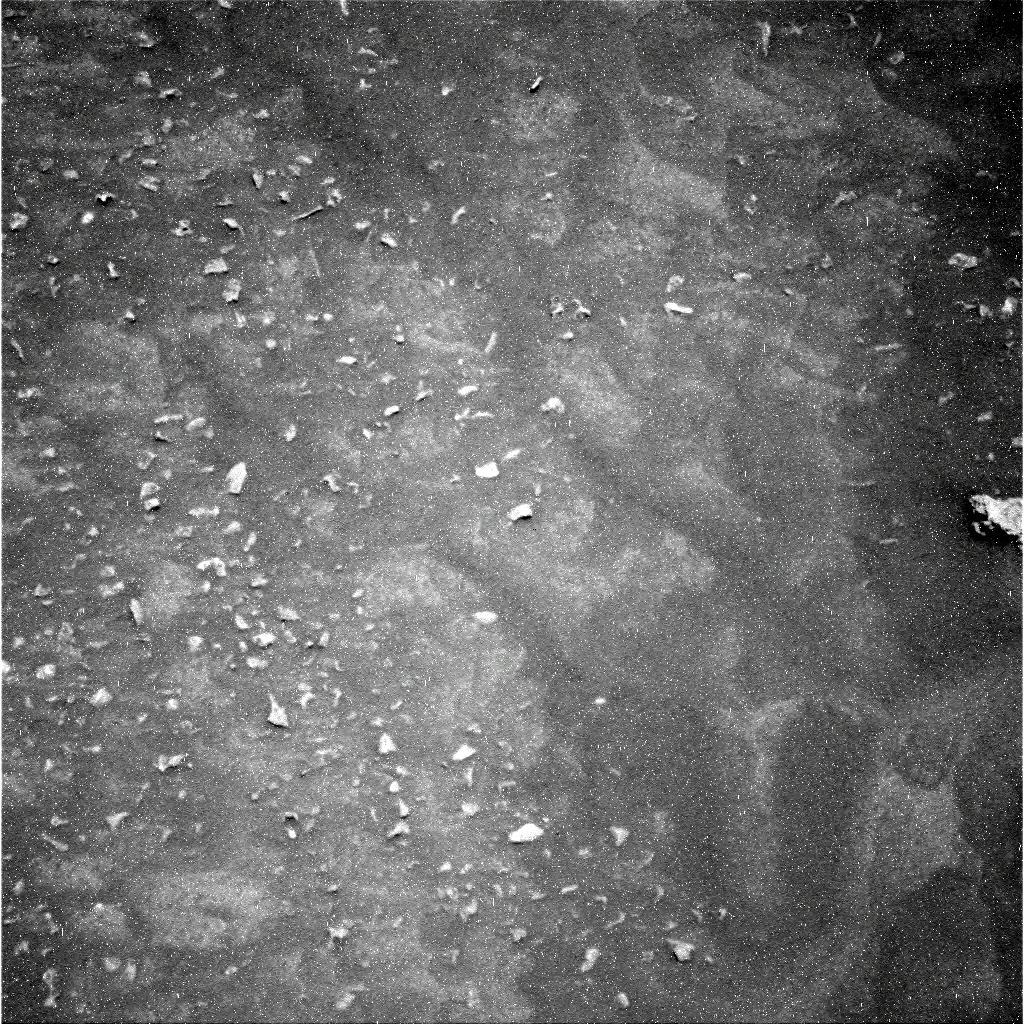
Terrain classes present: Gravel / Sand / Soil, Rock